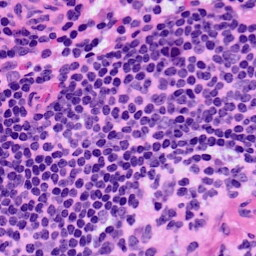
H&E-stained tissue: LymphNode